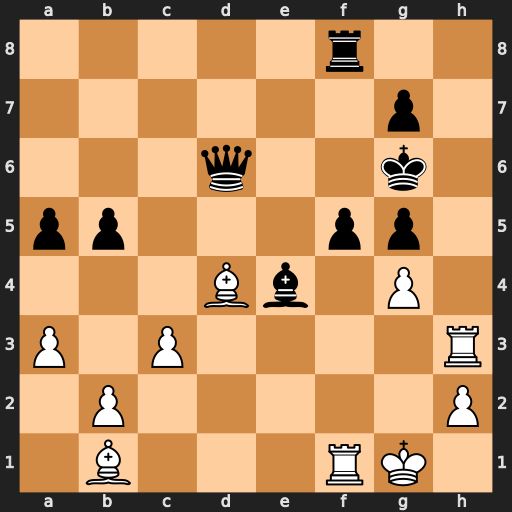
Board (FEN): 5r2/6p1/3q2k1/pp3pp1/3Bb1P1/P1P4R/1P5P/1B3RK1
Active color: w
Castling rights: -
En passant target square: -
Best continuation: gxf5+ Bxf5 Rxf5 Rxf5 Rf3